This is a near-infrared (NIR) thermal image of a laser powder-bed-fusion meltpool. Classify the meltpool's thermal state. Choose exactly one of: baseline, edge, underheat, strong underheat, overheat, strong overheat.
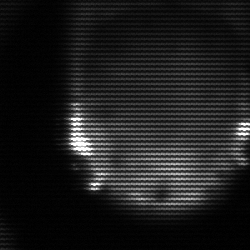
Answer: edge